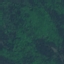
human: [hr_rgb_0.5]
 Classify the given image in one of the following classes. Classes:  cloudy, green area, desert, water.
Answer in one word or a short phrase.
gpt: green area